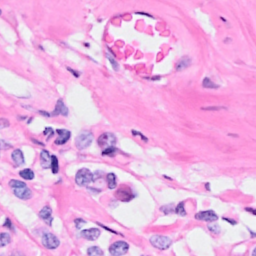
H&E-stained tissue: Breast